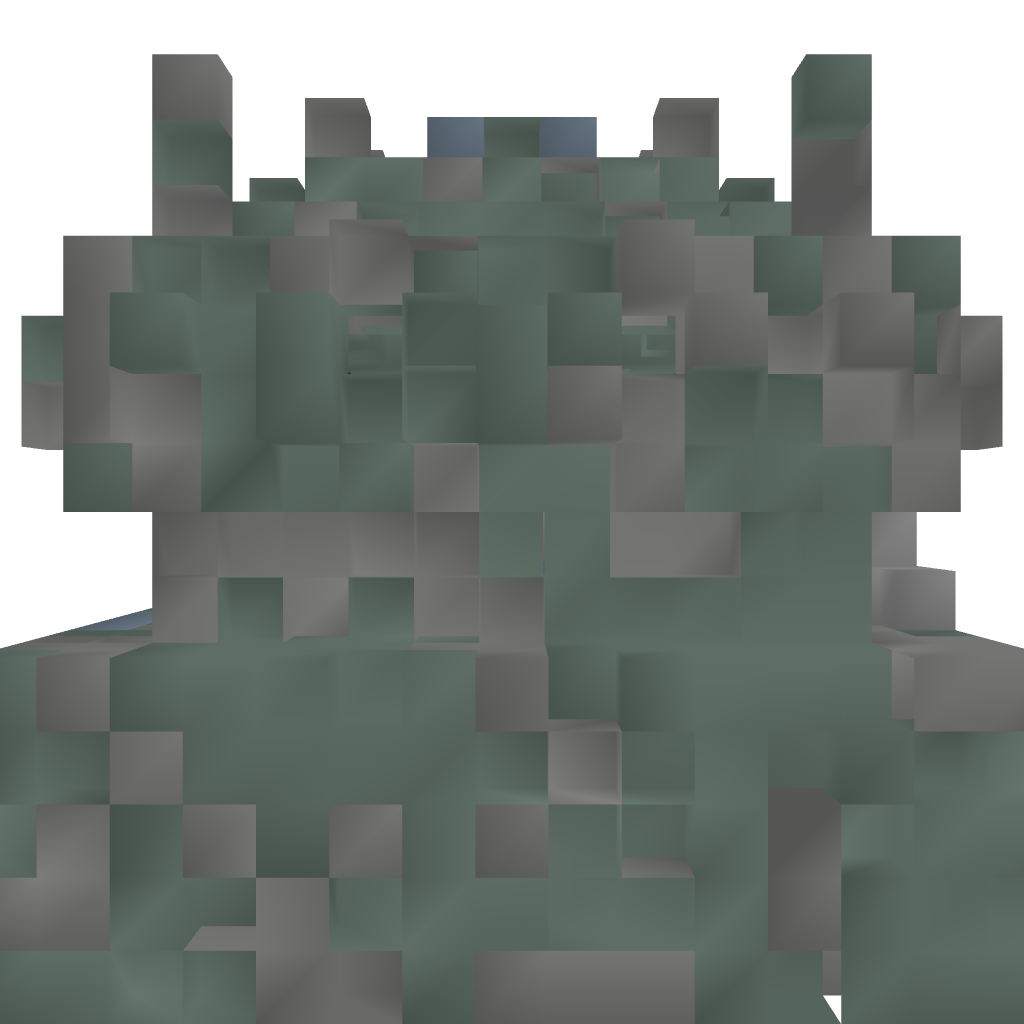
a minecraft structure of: Default Jungle Temple